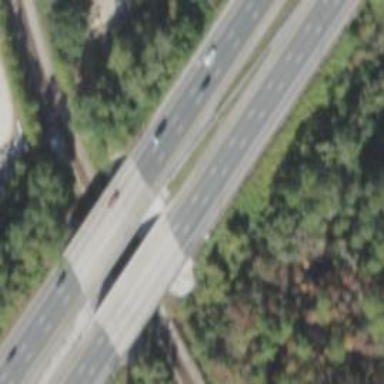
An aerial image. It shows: Bridge over motorway.